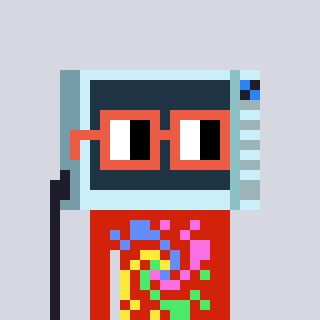
a pixel art character with square orange glasses, a microwave-shaped head and a red-colored body on a cool background